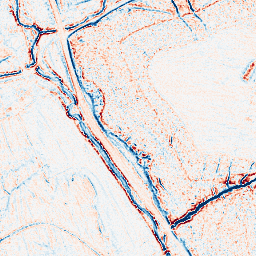
Category: edge_preserving
Decomposition family: anisotropic_diffusion
Decomposition parameters: iterations: 5
kappa: 30
gamma: 0.15
Upsampling method: bilinear
Upsampling parameters: scale: 4
Upsampling scale: 4